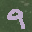
Label: 9